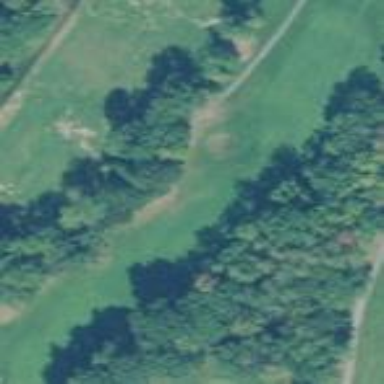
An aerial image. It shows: Grassy area designated as golf fairway.